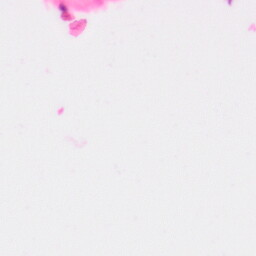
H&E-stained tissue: Colon